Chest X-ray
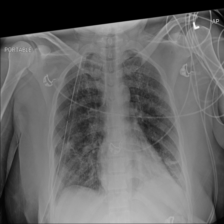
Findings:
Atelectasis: positive
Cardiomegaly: negative
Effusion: negative
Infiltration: negative
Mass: negative
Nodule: negative
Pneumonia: negative
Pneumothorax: negative
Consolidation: negative
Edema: negative
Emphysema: negative
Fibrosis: negative
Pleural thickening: negative
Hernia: negative